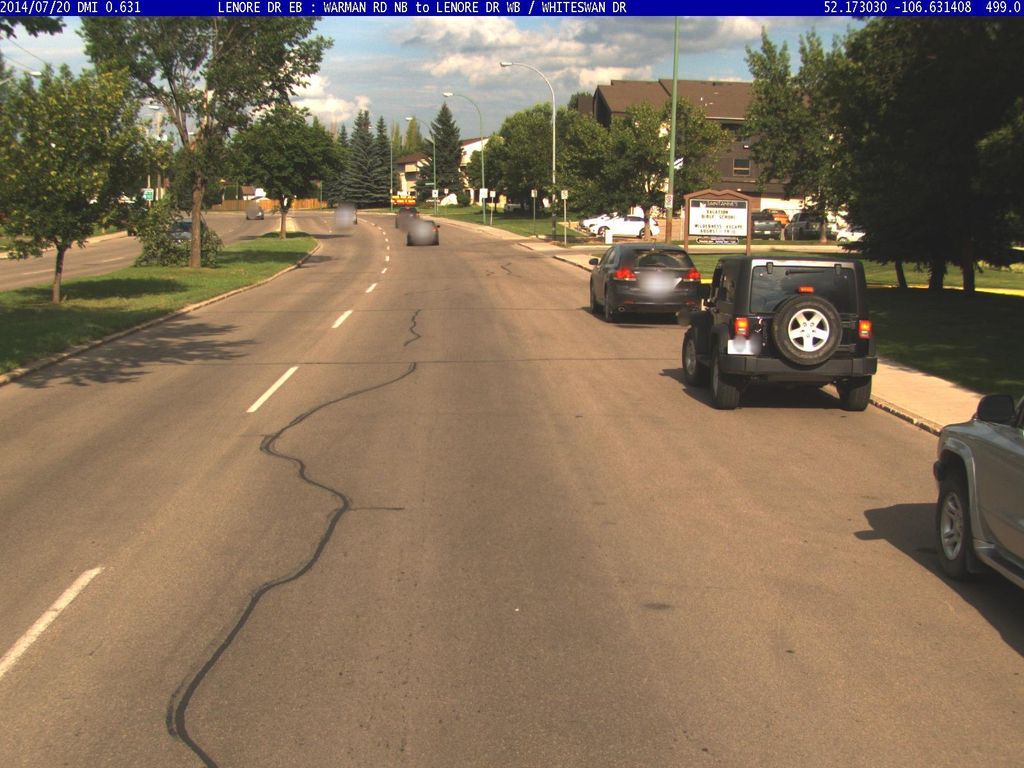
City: saskatoon